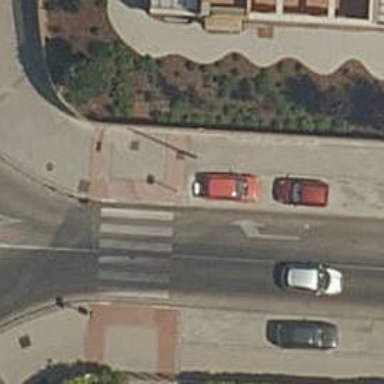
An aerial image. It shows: Uncontrolled road crossing.